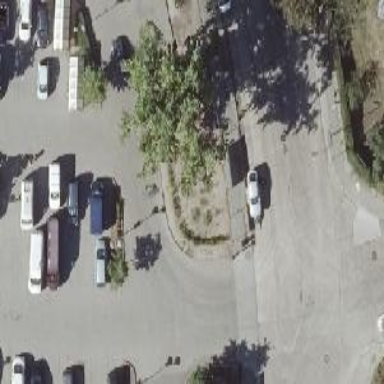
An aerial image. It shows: Parking aisle designated as service road.